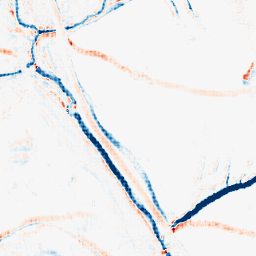
Category: morphological
Decomposition family: morphological_rect
Decomposition parameters: operation: average
width: 5
height: 10
Upsampling method: sinc_hamming
Upsampling parameters: scale: 4
kernel_size: 4
Upsampling scale: 4